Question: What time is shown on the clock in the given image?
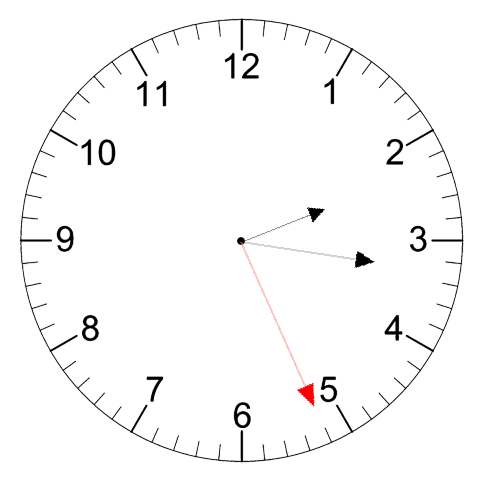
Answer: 02:16:26